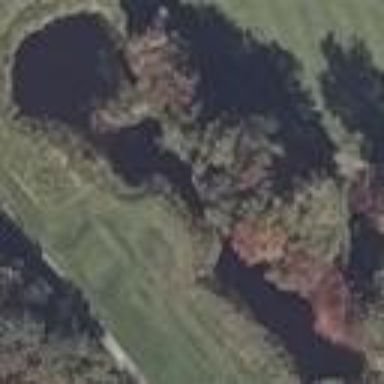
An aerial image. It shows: Serene pond surrounded by nature.